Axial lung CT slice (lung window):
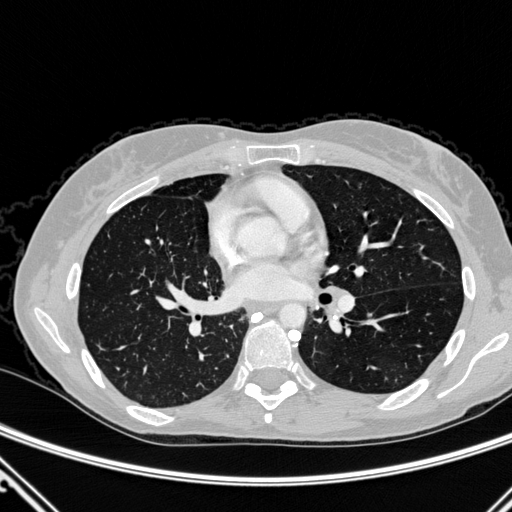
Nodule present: no